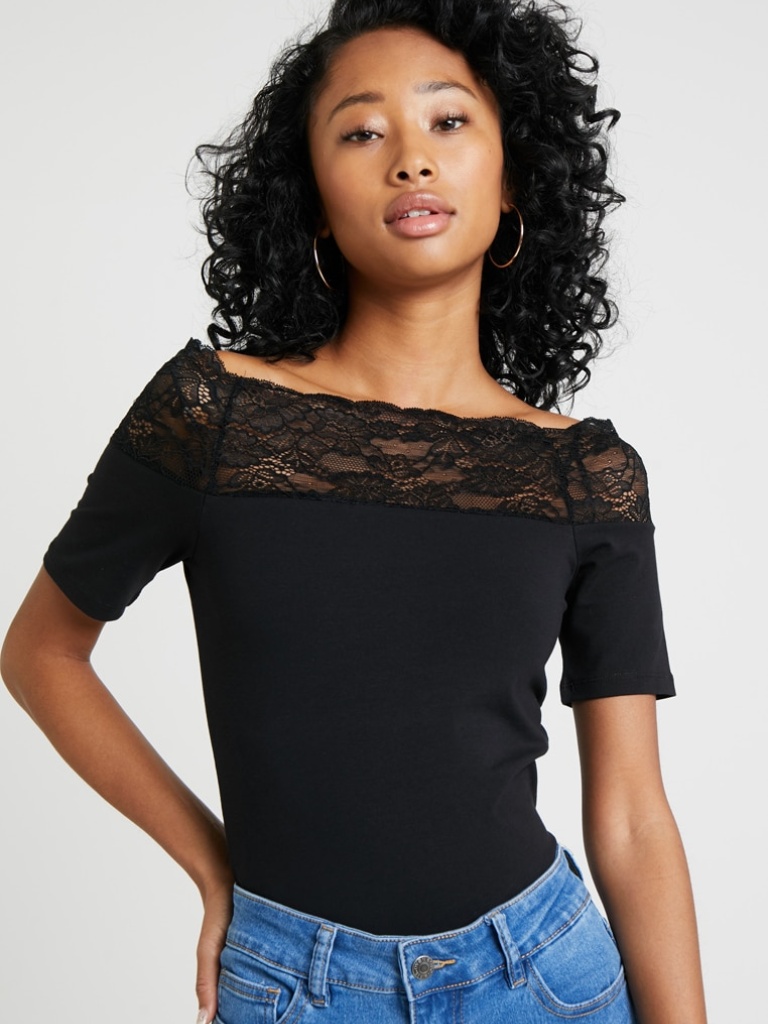
lace tight short sleeve hip length Fully Tucked in square blouse